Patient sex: M
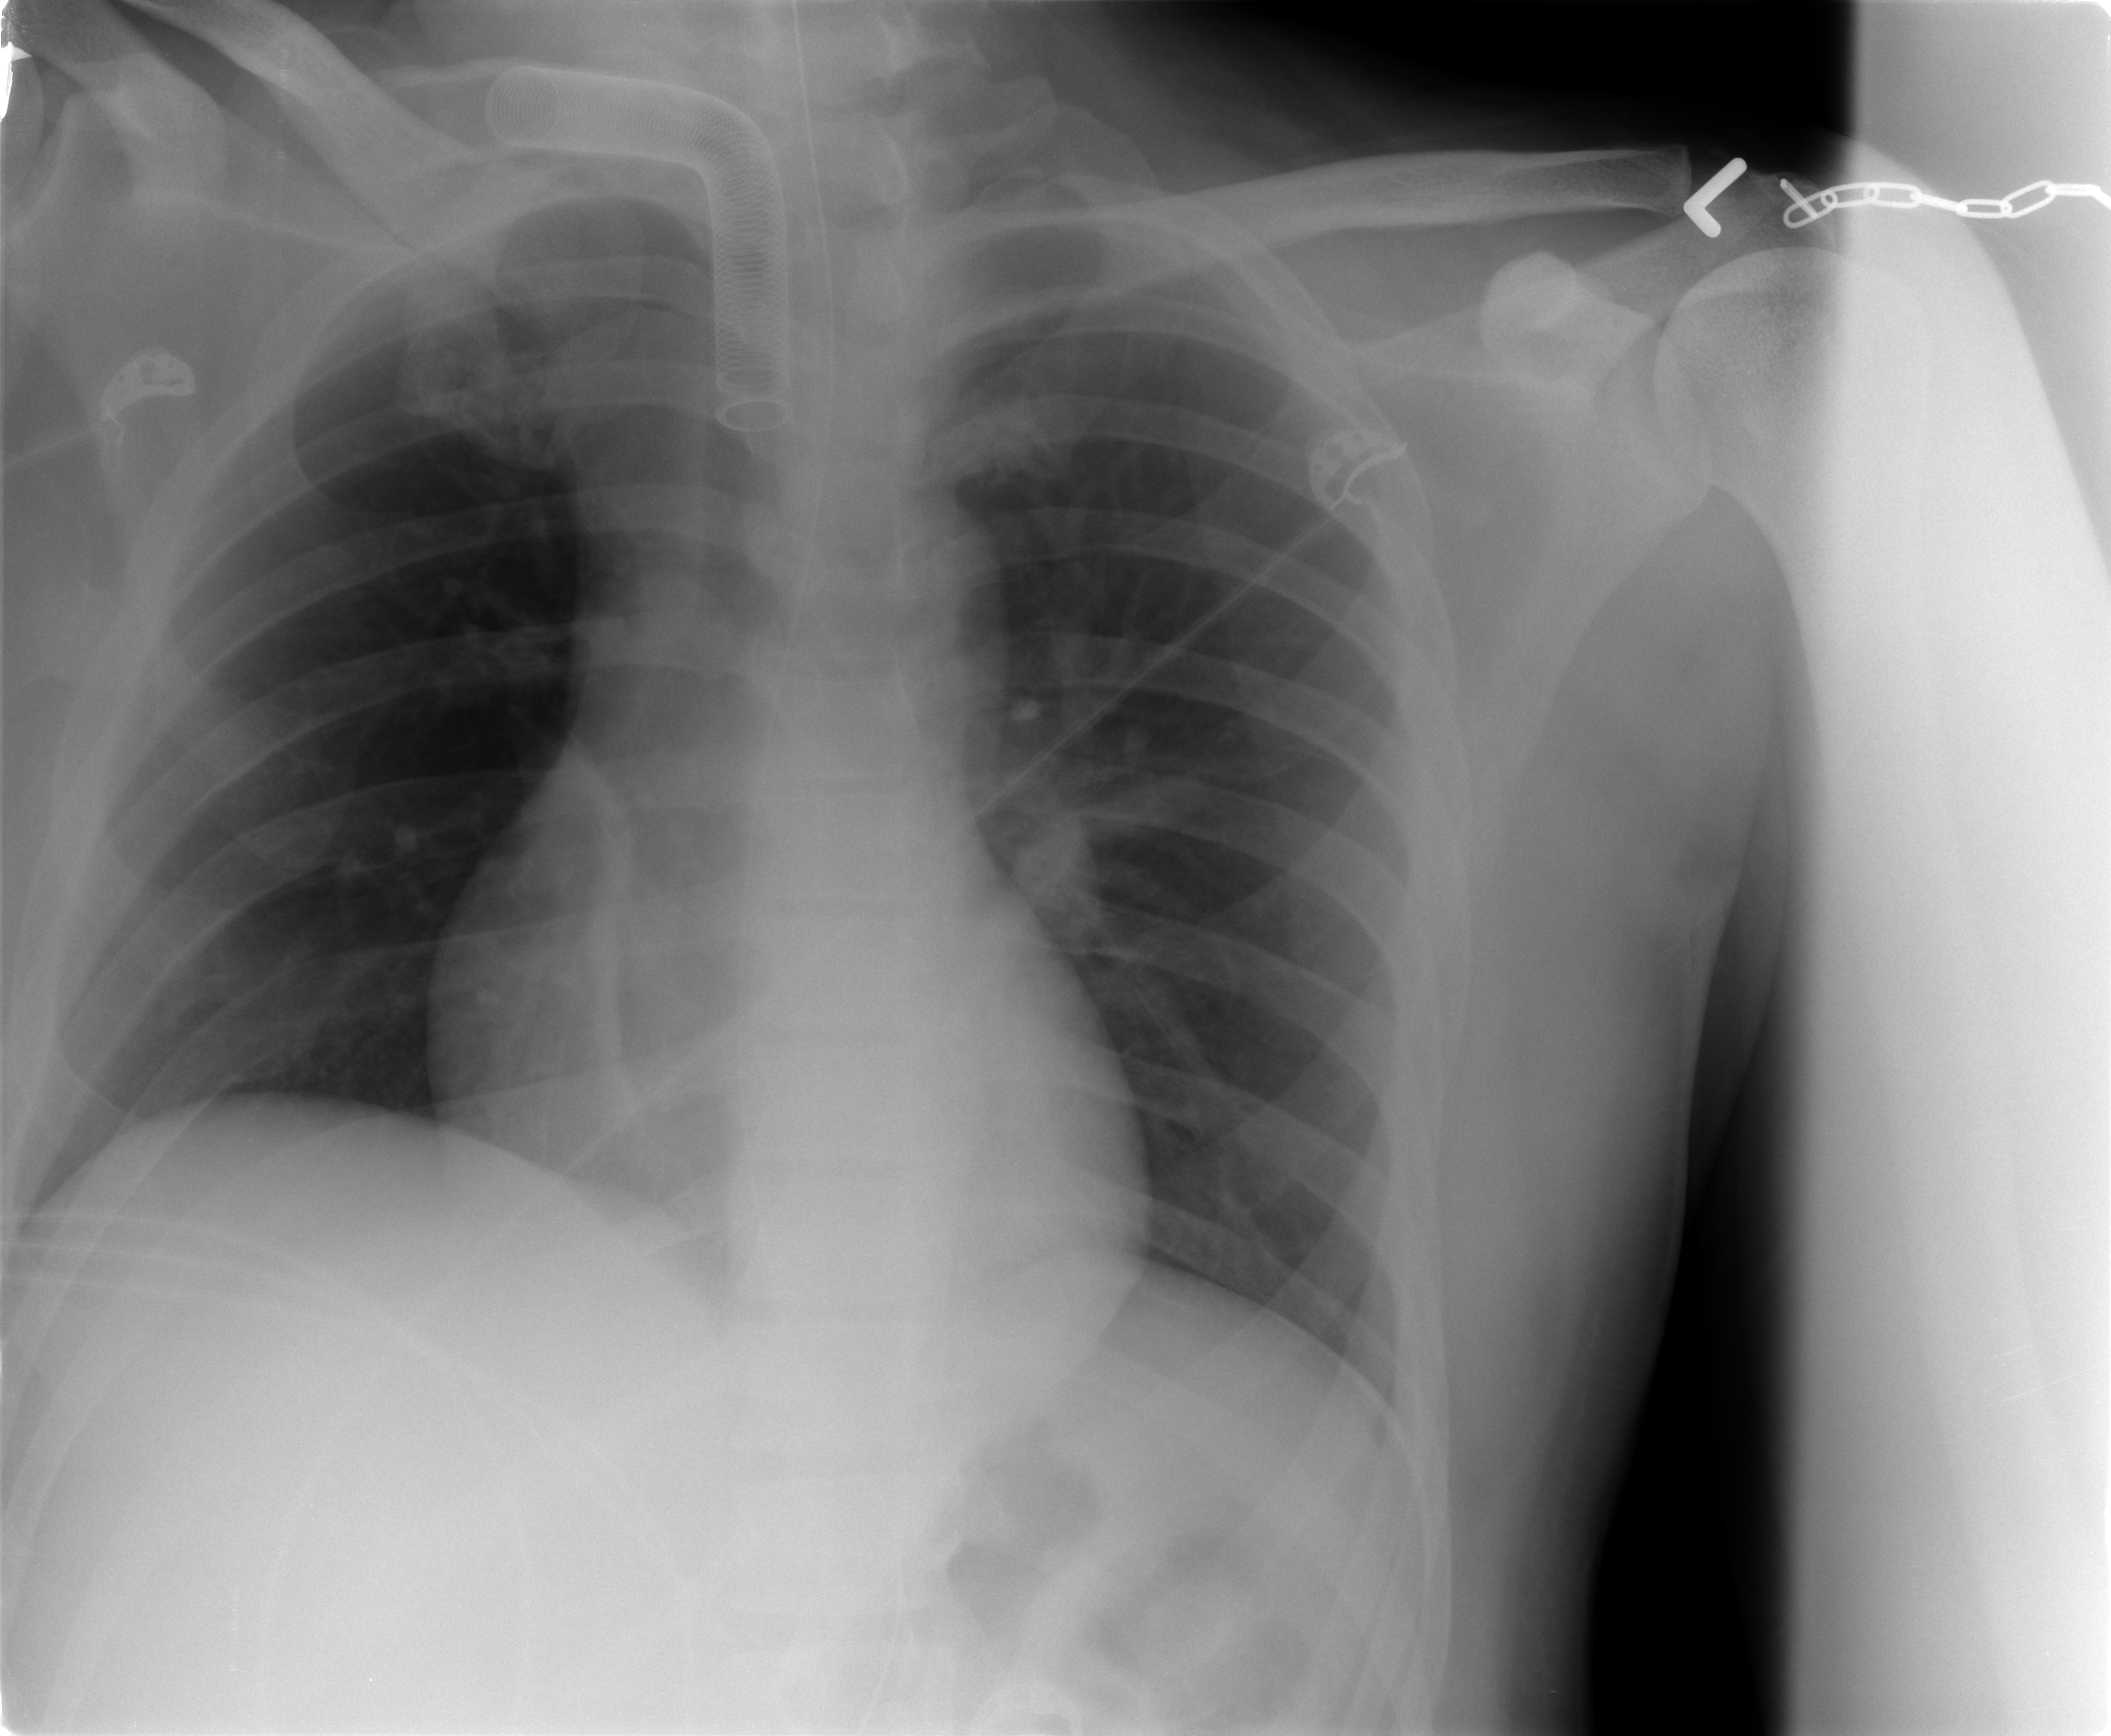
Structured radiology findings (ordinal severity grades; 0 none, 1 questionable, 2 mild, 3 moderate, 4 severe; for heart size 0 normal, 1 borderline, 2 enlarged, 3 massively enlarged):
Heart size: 0
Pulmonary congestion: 0
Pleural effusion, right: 0
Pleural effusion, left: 0
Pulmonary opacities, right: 0
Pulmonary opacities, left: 0
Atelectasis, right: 1
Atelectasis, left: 2